Question: At each time, any colored ball can be exchanged with the white ball. How many such exchanges are needed at least to make all the red balls arranged in front of the green balls (white ball positions are arbitrary)?
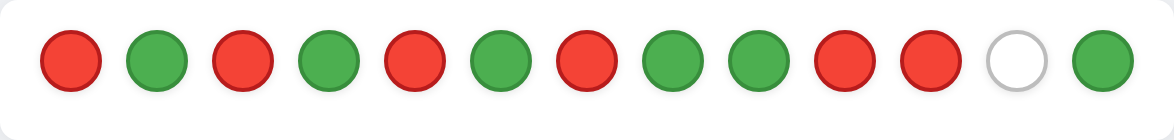
Answer: 5